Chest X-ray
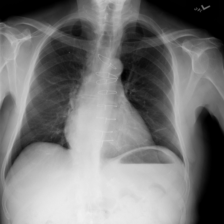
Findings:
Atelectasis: negative
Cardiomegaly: negative
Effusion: negative
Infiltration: negative
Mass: negative
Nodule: negative
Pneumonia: negative
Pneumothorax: negative
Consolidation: negative
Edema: negative
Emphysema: negative
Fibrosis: negative
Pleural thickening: negative
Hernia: negative